Question: I have a 10.11 GB CSV File and I have converted to hdf5 using dask. It is a mixture of str, int and float values. When I try to read it with vaex I just get numbers as given in the screenshot. Can someone please help me out?

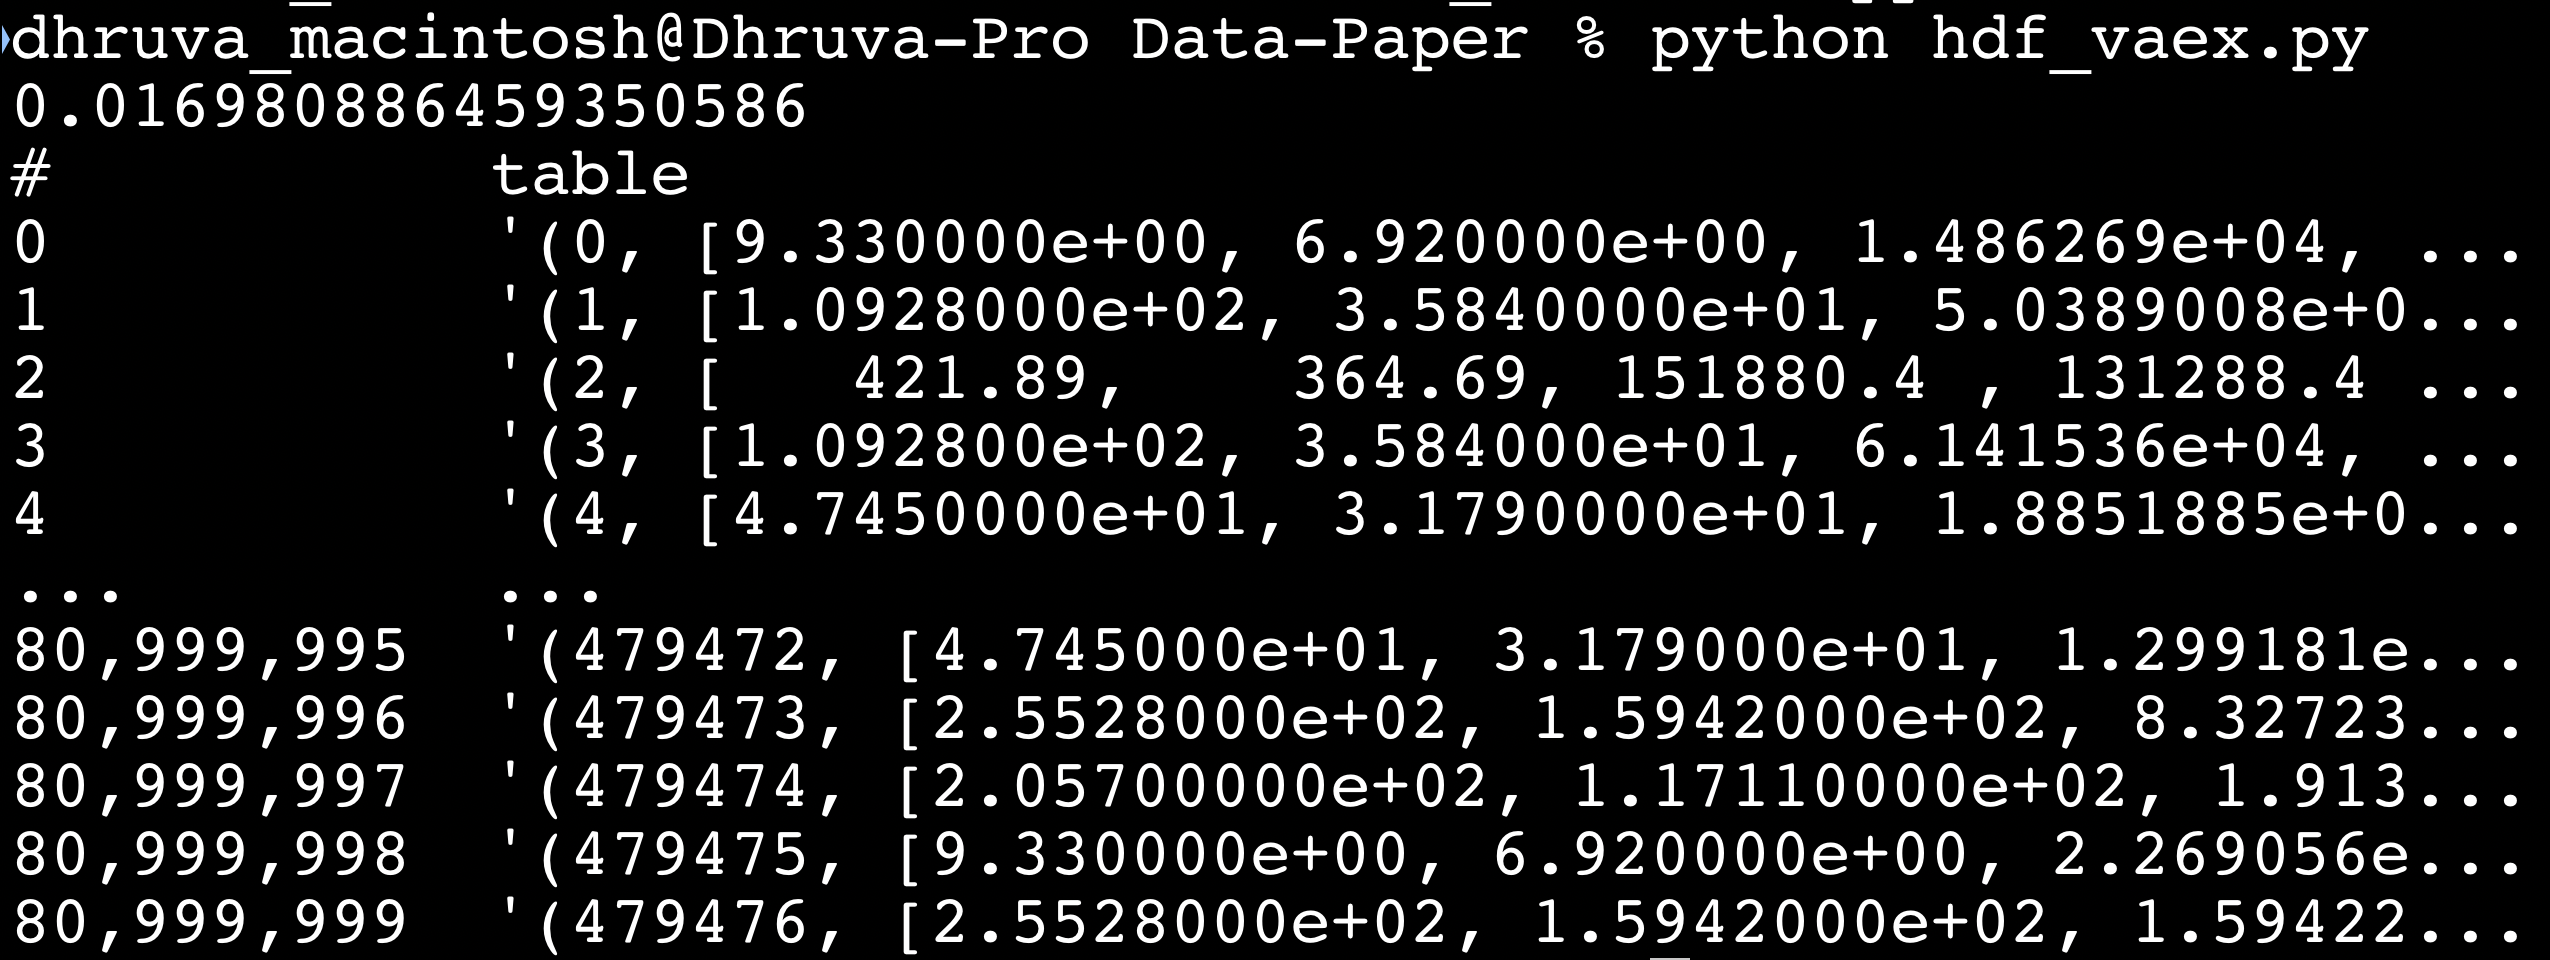
Answer: I am not sure how dask (or dask.dataframe) stores data in HDF5 format. Pandas for instance stores the data in a row-based format. On the other hand vaex expects a column based HDF5 files.
From your screenshot I see that your hdf5 file also preserves the index column - vaex does not have such a column, and expects just the data.
To ensure the HDF5 files work with vaex, it is best to use vaex itself to do the CSV->HDF5 conversion. Otherwise perhaps something like arrow will work, since it is a standard (while HDF5 can be more flexible and this harder to support all possible version of storing data).